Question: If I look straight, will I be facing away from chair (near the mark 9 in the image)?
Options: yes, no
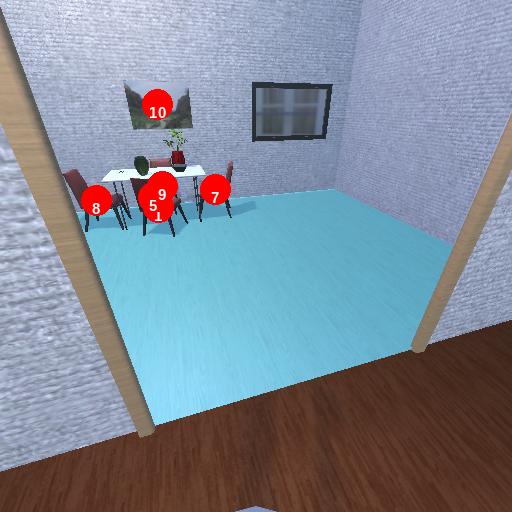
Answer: yes